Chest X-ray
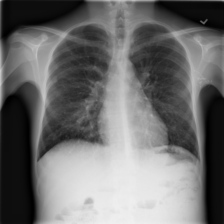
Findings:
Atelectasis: negative
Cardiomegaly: negative
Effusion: negative
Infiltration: negative
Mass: negative
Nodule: negative
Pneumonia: negative
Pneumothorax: negative
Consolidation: negative
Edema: negative
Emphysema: negative
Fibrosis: negative
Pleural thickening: negative
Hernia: negative